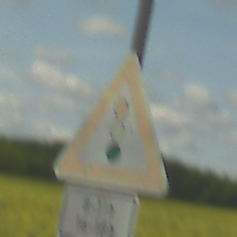
Verkehrszeichen: Lichtzeichenanlage
Zusatzzeichen unten: ZeitangabenOhneBeschraenkungAufWochentage2
Umgebung: Outdoor, RoadRail
Tageszeit: Midday
Wetter: PartlyCloudy
Licht: Natural
Jahreszeit: NotSpecified
Kontrast: HighContrast